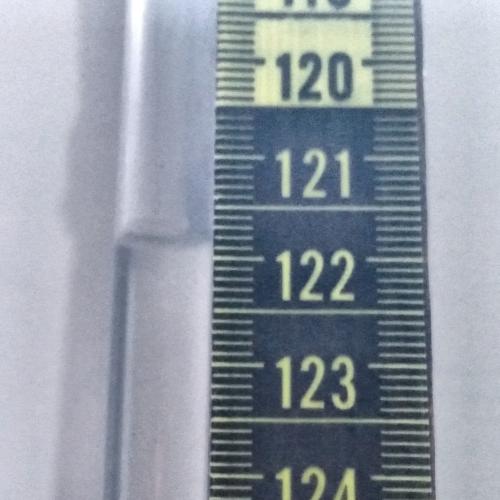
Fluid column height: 121.9 cm